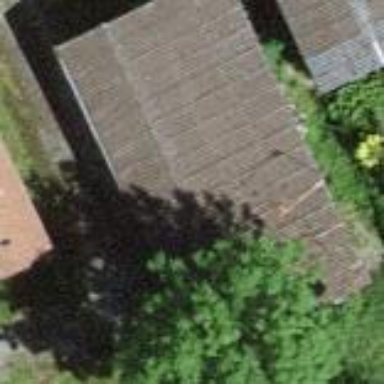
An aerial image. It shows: Garage building.